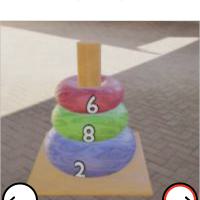
Task: sum
Answer: 16